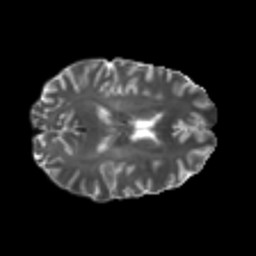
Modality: T2w
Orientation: axial
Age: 31
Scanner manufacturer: philips
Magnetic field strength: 3 T
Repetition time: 8.6 s
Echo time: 0.127 s